Question: According to this <URL> the secret key is underneath the consumer id but I only have consumer ID in my console.
if I leave the clientSecret field empty in
'GoogleAuthorizationCodeGrant(HttpTransport transport, JsonFactory jsonFactory, String clientId, String clientSecret, String code, String redirectUri)'
I get a 400 bad request error
Where can I find the secret key?
This is how my console looks like:

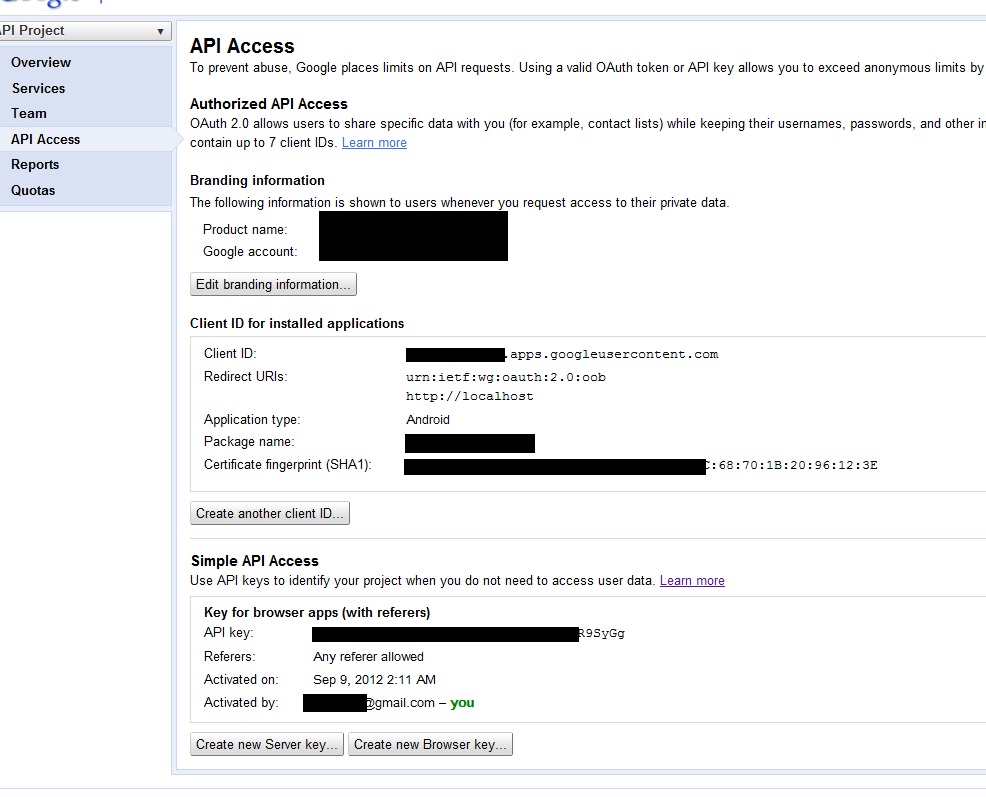
Answer: Why not <URL> with the Simple API Access key?
If you want to do it the manual way as in your example, just generate client credentials for an installed application of the type .
In the future, there will be <URL> which will then provide a more secure way of accessing Google's APIs using an application's signature and no client secret required.